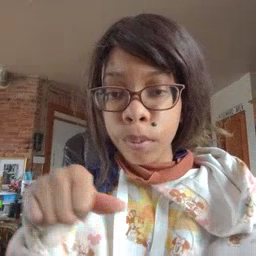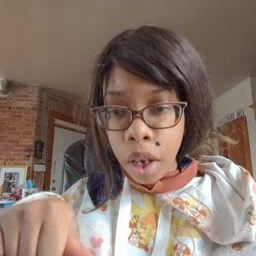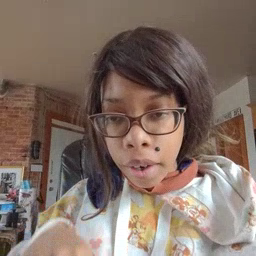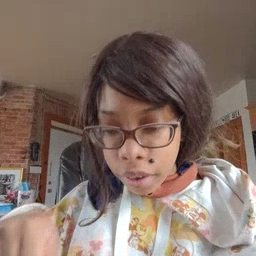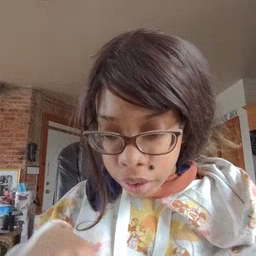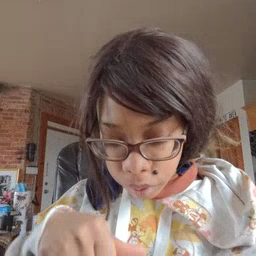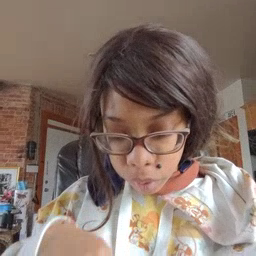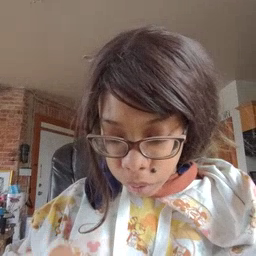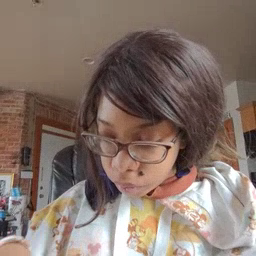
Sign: puzzle